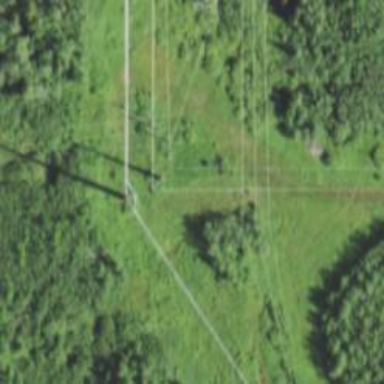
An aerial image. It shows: H-frame designed tower for power lines.